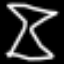
Label: hourglass